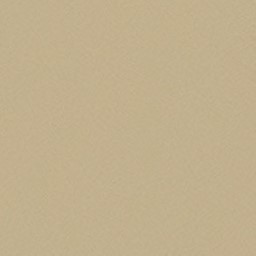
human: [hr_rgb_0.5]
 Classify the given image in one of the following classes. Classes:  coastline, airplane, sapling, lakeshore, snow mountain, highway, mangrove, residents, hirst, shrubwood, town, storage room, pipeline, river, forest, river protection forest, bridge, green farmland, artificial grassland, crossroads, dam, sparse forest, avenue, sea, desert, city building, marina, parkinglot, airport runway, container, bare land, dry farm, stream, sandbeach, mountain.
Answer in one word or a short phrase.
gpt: desert